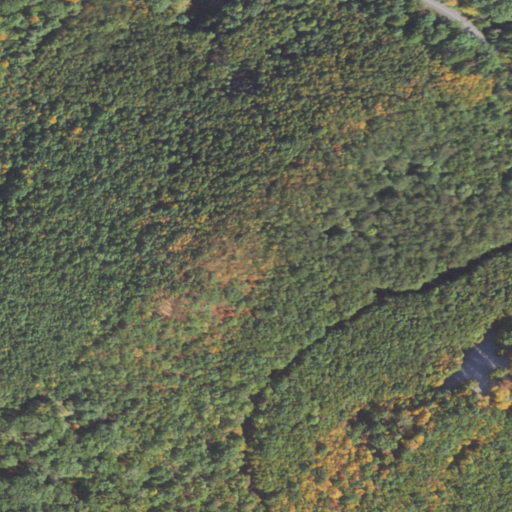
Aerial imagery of mountain in Pennsylvania named Stony Knob containing deciduous forest and open development